Field crop: maize
Growth stage: 1
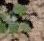
Species: chenopodium